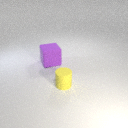
small yellow rubber cylinder in front of large purple rubber cube